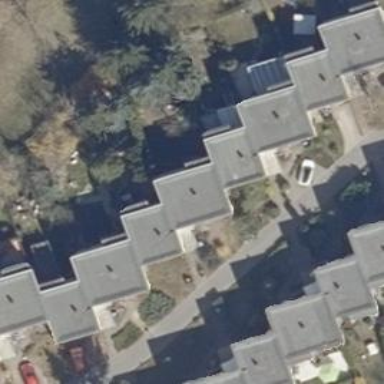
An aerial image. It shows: Flat-roofed terrace building.